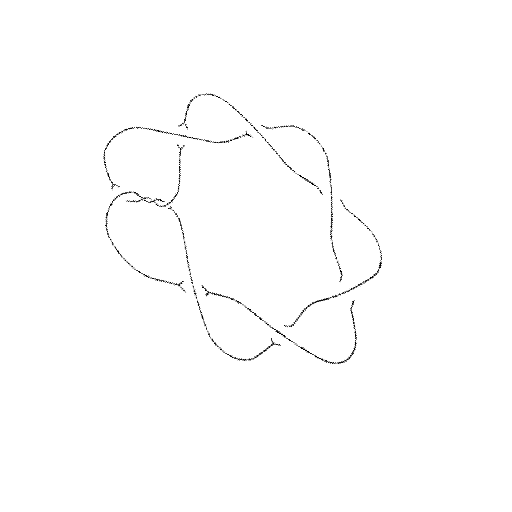
Crossing number: 10